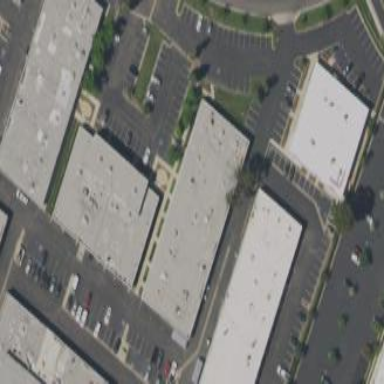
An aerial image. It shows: Commercial building.